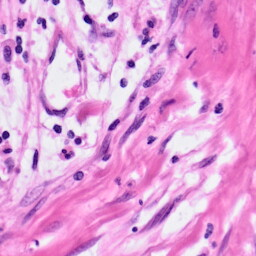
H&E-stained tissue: Pancreatic